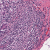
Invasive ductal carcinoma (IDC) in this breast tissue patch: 1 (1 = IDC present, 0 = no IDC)